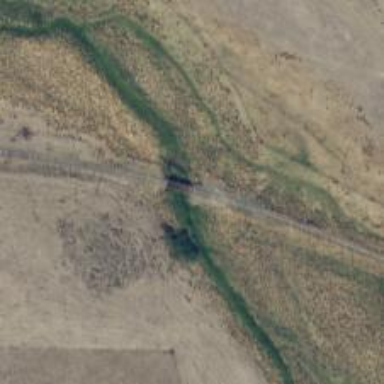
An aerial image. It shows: Preserved railway bridge over the rail line.